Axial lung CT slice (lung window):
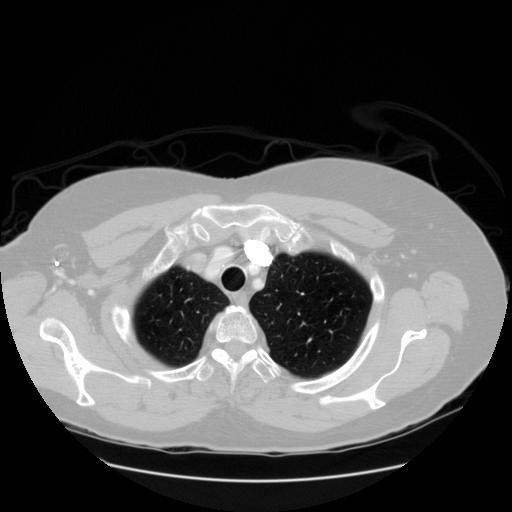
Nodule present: no